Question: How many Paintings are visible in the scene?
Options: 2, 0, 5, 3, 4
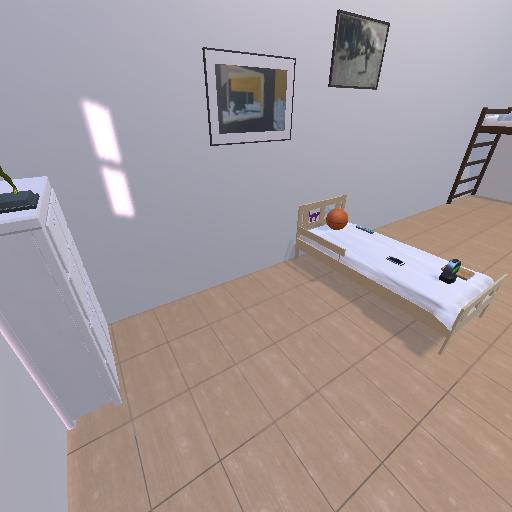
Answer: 2